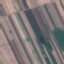
Land use / land cover class: AnnualCrop